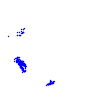
Particle: pion